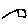
Label: square